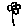
Label: flower